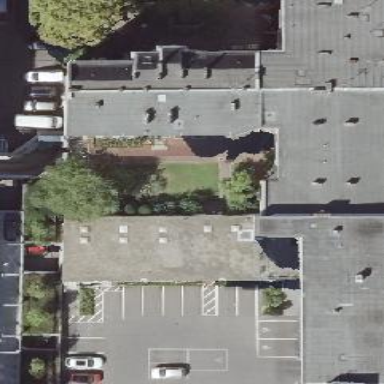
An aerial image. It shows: Flat-roofed residential building.